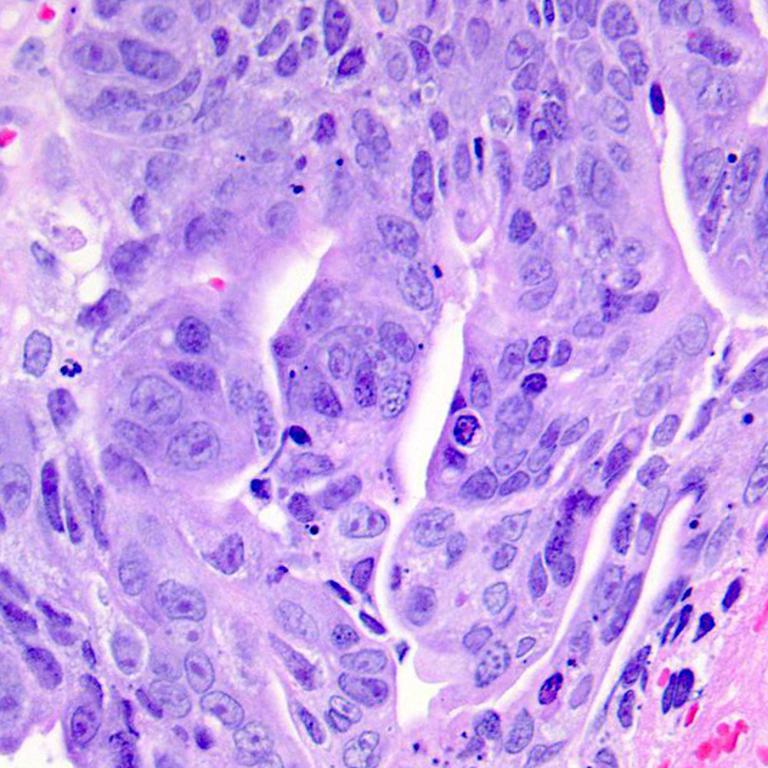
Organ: colon
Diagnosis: adenocarcinomas